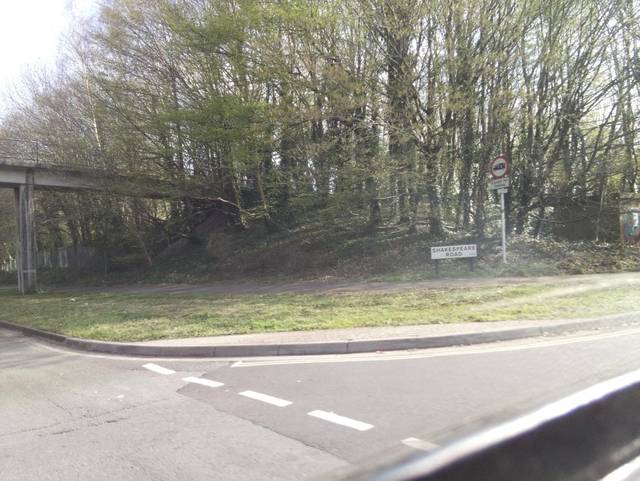
Region: United Kingdom
Coordinates: 50.978, -1.363